Question: I am new to Magnolia CMS and now I have some problems with iterating over ContentMap on my jsp

I want my page to display respectively link and linkText. JSTL tags like forEach don't work in this case, e.g. I type
'''
<c:forEach items="${content.events}" var="item">
<a href="${item.link}" target="_blank">${item.linkText}</a>
</c:forEach>
'''
Thus my question is what is the correct way of iterating contentMap in Magnolia?
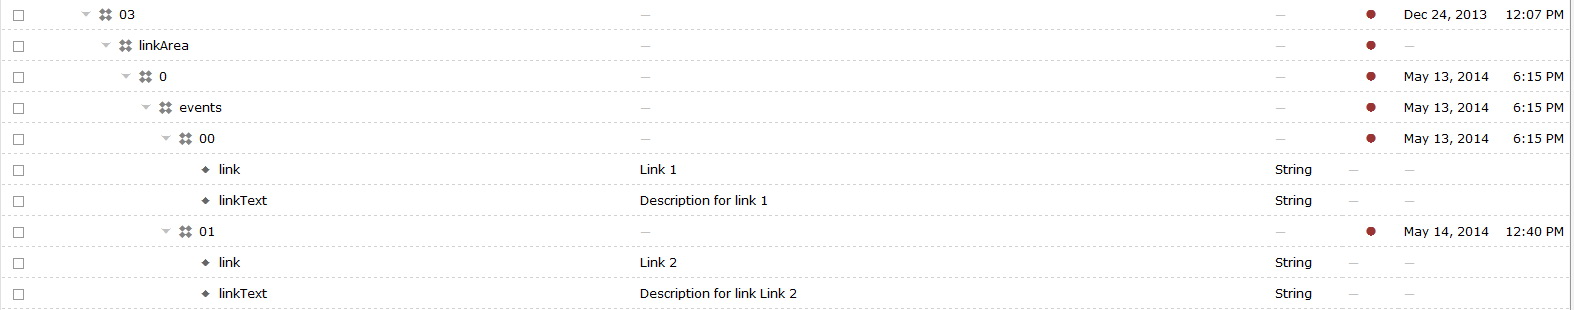
Answer: ContentMap is node properties exposed as a Map. What you want to iterate over are subnodes, hence it can't work.
Looking at your structure, it looks like a link list area, if that is so '<cms:area name="events" />' should be enough in the component that renders area and in the area itself something like:
'''
<%@ taglib prefix="c" uri="http://java.sun.com/jsp/jstl/core"%>
<%@ taglib prefix="cms" uri="http://magnolia-cms.com/taglib/templating-components/cms"%>
<div id="${def.parameters.divId}">
<c:forEach items="${components}" var="component">
<cms:component content="${component}" />
</c:forEach>
</div>
'''
where 'components' should be exposed implicitly in the area. Try to get magnolia-templating-samples module from git/nexus for more examples like that.
HTH,
Jan